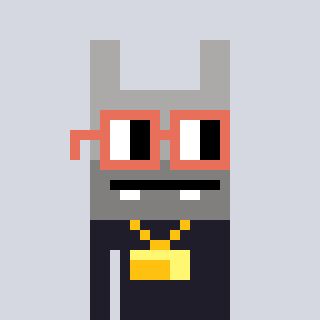
a pixel art character with square orange glasses, a rabbit-shaped head and a grayscale-colored body on a cool background